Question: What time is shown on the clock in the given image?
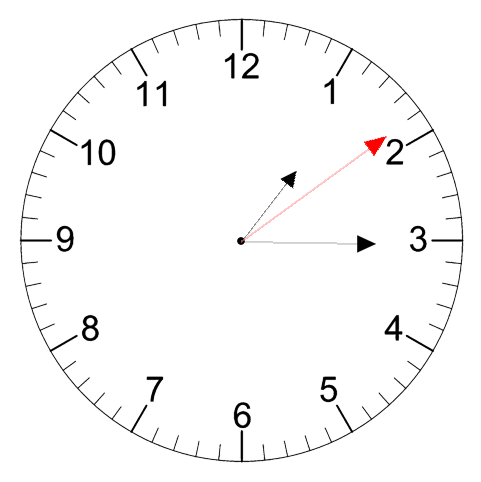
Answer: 01:15:09